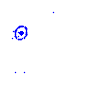
Particle: proton